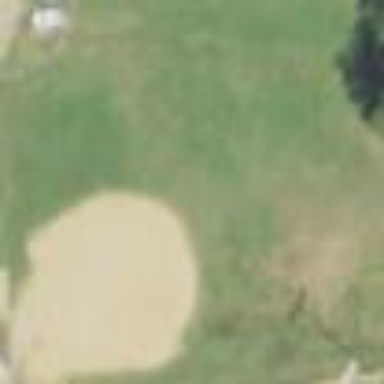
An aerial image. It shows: Baseball pitch for leisure land.